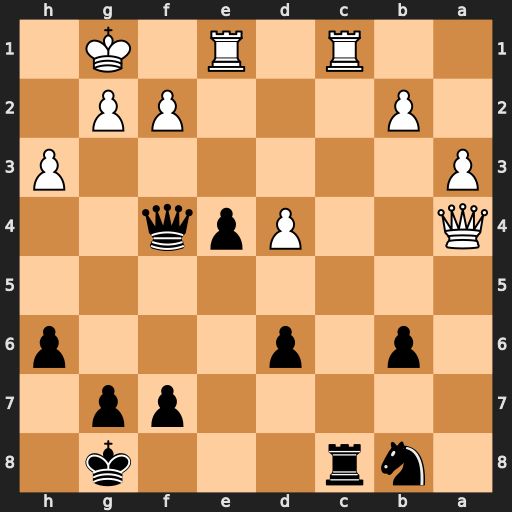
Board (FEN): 1nr3k1/5pp1/1p1p3p/8/Q2Ppq2/P6P/1P3PP1/2R1R1K1
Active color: b
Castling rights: -
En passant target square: -
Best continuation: Rxc1 Qe8+ Kh7 Rxc1 Qxc1+